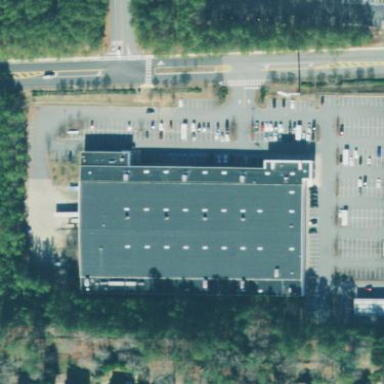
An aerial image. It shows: Commercial building.